Field crop: maize
Growth stage: 2
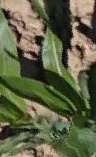
Species: maize